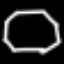
Label: octagon